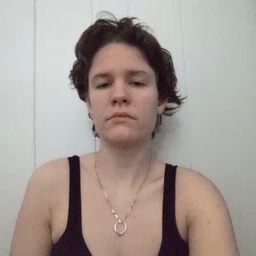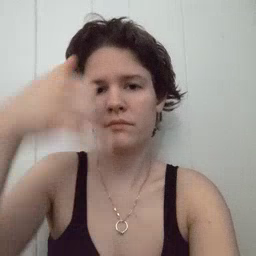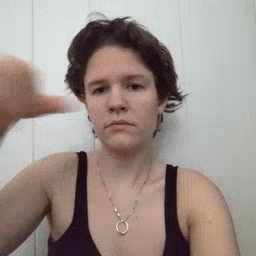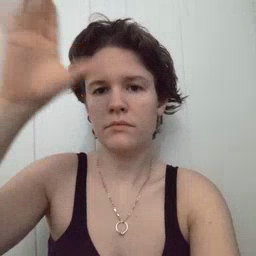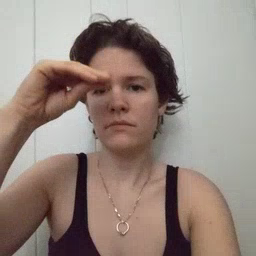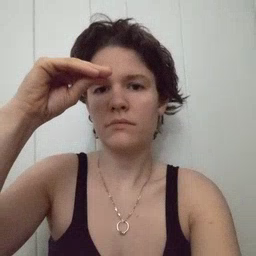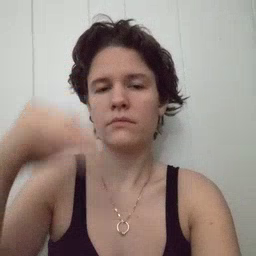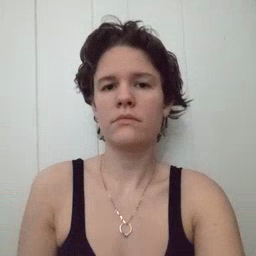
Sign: cowboy